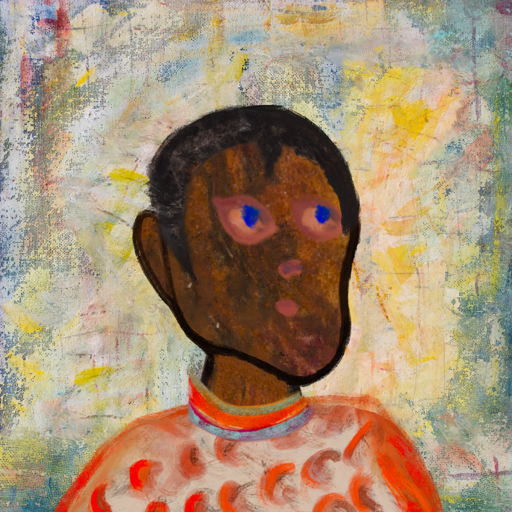
Background: Irani, Head And Neck Side: Mosgoul, Face Side: Mother_And_Son_Mother, Bust: Rupkatha, Hair Side: Roy_Bahadur, Head Accessory: Blank, Second Necklace: Blank, Necklace: Sisters, Baby: Blank